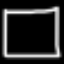
Label: square